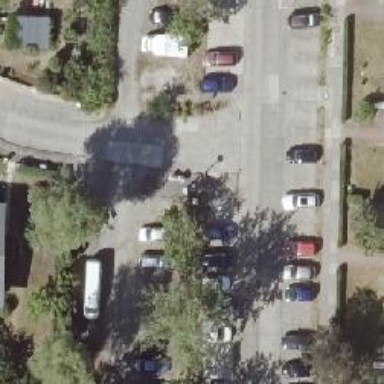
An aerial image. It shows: Road serving as parking aisle.